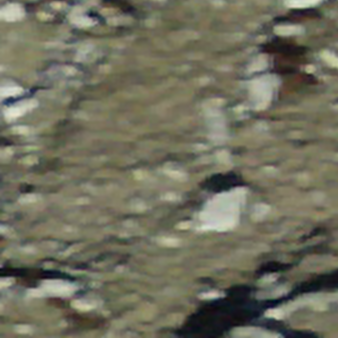
Label: other